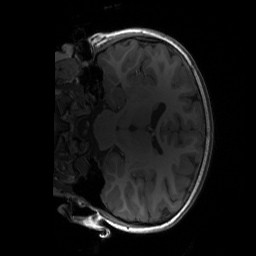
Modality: T1w
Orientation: coronal
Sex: female
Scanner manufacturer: siemens
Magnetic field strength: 3 T
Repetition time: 1.9 s
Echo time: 0.00243 s